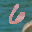
Label: 6